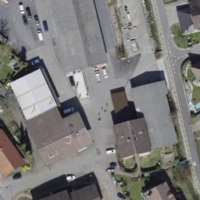
EUNIS habitat code: 54
Species observed at this site:
Plantago lanceolata